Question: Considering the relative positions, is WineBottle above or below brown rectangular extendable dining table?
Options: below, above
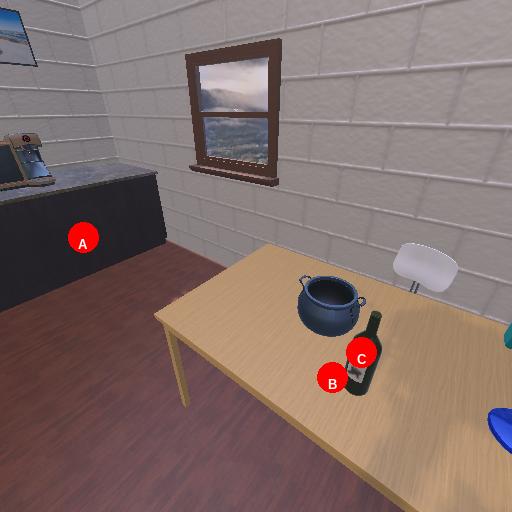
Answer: below